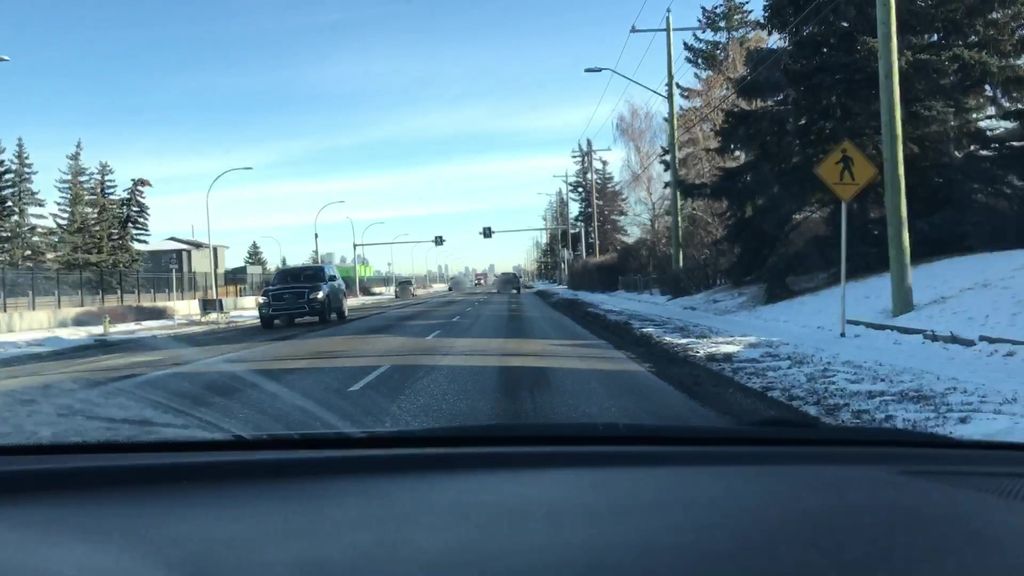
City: calgary